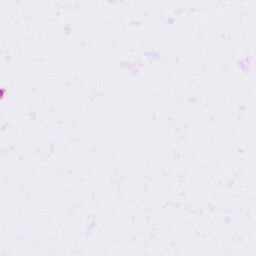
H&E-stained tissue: Colon